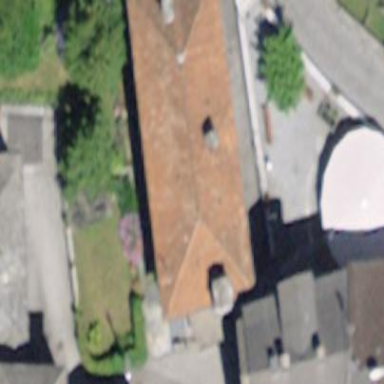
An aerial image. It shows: Hipped roof house.